Question: I'm new to React and I need some help in creating a sort on click functionality for table columns. I would like the columns to be sorted when a user clicks the "Full Name" and "Salary" headers. The "Date Joined" column has been sorted. I'm not sure how to sort the other columns. Below are the code of the Employees.js file where the sort functions should be and the App.js file of the column that has been sorted. Here is how it looks in the browser:

App.js
'''
import React, { Component } from 'react';
import Navbar from './components/layout/Navbar';
import Employees from './components/employees/Employees';
import './App.css';
import 'bootstrap/dist/css/bootstrap.min.css';
class App extends Component {
state = {
employees:[]
}
componentDidMount() {
fetch('data.json', {
headers: {
'Content-Type': 'application/json',
'Accept': 'application/json'
}})
.then(response => response.json())
.then(data => {
const sortDate = data.sort((a, b) => new Date(b.dateJoined) - new Date(a.dateJoined))
this.setState({employees:sortDate})
})
.catch(error => console.log(error))
}
render() {
return (
<div className='App'>
<Navbar employees={this.state.employees} />
<Employees employees={this.state.employees} />
</div>
);
}
}
export default App;
'''
Employees.js
'''
import React, { Component } from 'react';
import EmployeeItem from './EmployeeItem';
export class Employees extends Component {
render() {
return (
<div className='container' id='table'>
<div className='row'>
<table className="table table-bordered">
<thead>
<tr>
<th>Full Name</th>
<th>Date Joined</th>
<th>Salary</th>
</tr>
</thead>
{this.props.employees.map(employee => (
<EmployeeItem employee={employee} key={employee.id} />
))}
</table>
</div>
</div>
)
}
}
export default Employees
'''
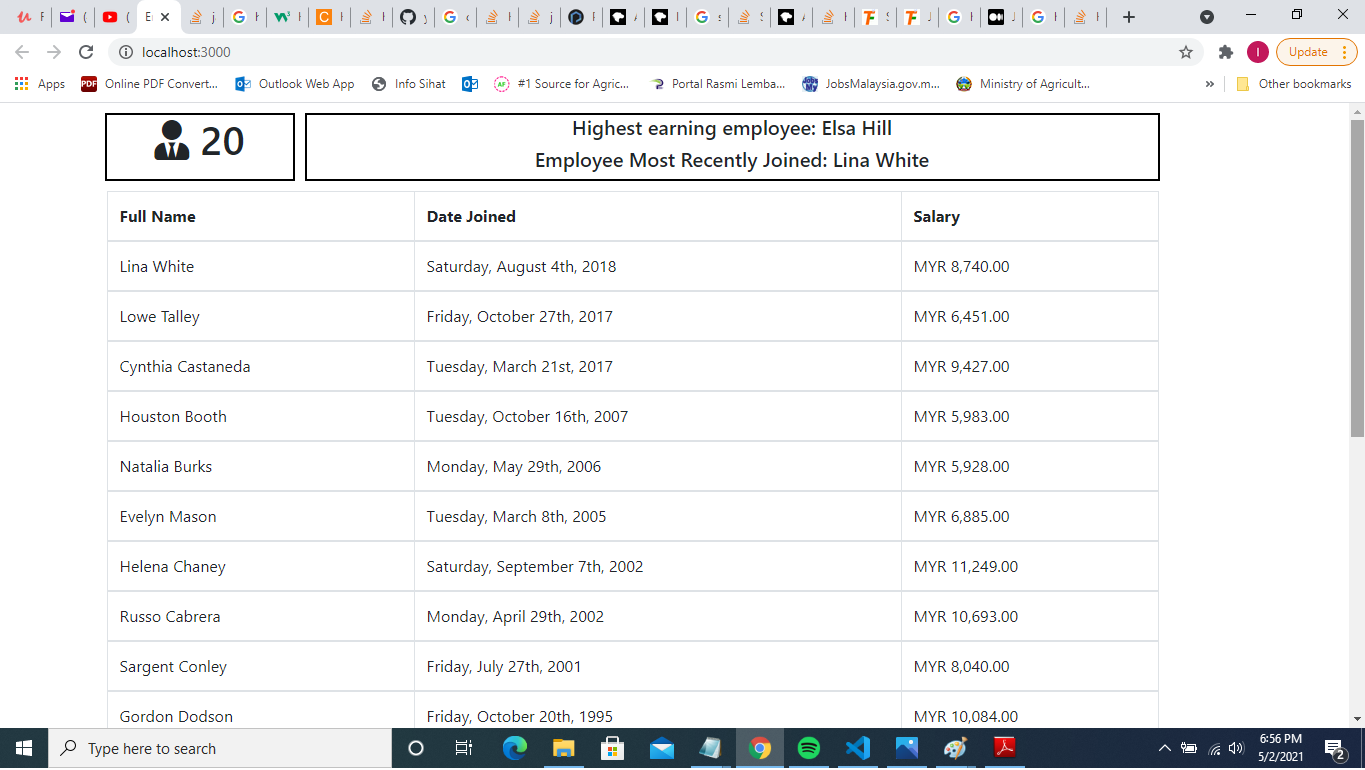
Answer: You should implement the sorting in exactly same way you have done it for 'dateJoined' field. Just create a separate function to sort based on the field and pass it as a prop to the 'Employees' component.
Since your 'employees' state variable is managed in App component that's why you should implement the sorting function in App component.
In 'App.js', inside your 'App' component, create a function to sort the employee state. The code should look something like:
'''
...
sortEmployees = (field) => {
let sortedEmployees = [...this.state.employees];
if(field === "fullName") {
// sorting in reverse order. you can change this based on your preference
sortedEmployees.sort((a, b) => b.fullName > a.fullName ? 1 : (a.fullName > b.fullName ? -1 : 0));
} else if(field === "salary") {
// sorting in reverse order. you can change this based on your preference
sortedEmployees.sort((a, b) => b.salary - a.salary);
} else {
// keeping the default sort to dateJoined. you can modify this according to your business logic
sortedEmployees.sort((a, b) => new Date(b.dateJoined) - new Date(a.dateJoined));
}
this.setState({ employees: sortedEmployees });
}
...
'''
Add in the 'render' part of App component, pass this to the Employees like this:
'''
...
<Employees employees={this.state.employees} sortEmployees={this.sortEmployees} />
...
'''
In the 'Employees' component, you need this the sorting on click of the headers. So, add onClick even handler on each of the '<th>' element and call the 'sortEmployees' function from there. It should look like:
'''
...
<th onClick={() => this.props.sortEmployees("fullName")}>Full Name</th>
<th onClick={() => this.props.sortEmployees("dateJoined")}>Date Joined</th>
<th onClick={() => this.props.sortEmployees("salary")}>Salary</th>
...
'''